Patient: sex F, age 58
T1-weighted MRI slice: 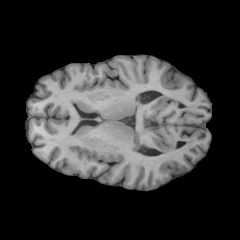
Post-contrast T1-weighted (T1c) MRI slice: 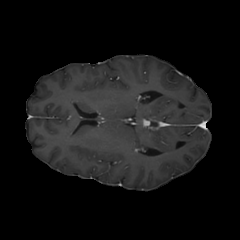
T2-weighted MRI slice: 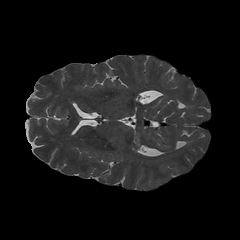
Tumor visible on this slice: no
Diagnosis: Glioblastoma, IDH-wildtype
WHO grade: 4